Question: My app crashes when I try to perform sent or cancel button actions in 'MFMailComposeViewController'.
here is my code.
I have imported message framework and added delegates in .h file.
'''
NSString *emailTitle = @"Test Email";
NSString *messageBody = @"Welcome Guest";
NSArray *recipentsArray = [[NSArray alloc]initWithObjects:@"xxx@gmail.com", nil];
[[UINavigationBar appearance] setBackgroundImage:nil forBarMetrics:UIBarMetricsDefault];
[[UINavigationBar appearance] setBackgroundColor:nil];
MFMailComposeViewController *mc = [[MFMailComposeViewController alloc] init];
mc.mailComposeDelegate = self;
[mc setSubject:emailTitle];
[mc setMessageBody:messageBody isHTML:NO];
[mc setToRecipients:recipentsArray];
[self presentViewController:mc animated:YES completion:NULL];(void) mailComposeController:(MFMailComposeViewController *)controller
didFinishWithResult:(MFMailComposeResult)result error:(NSError *)error
{
switch (result)
{
case MFMailComposeResultCancelled:
NSLog(@"Mail cancelled");
break;
case MFMailComposeResultSaved:
NSLog(@"Mail saved");
break;
case MFMailComposeResultSent:
NSLog(@"Mail sent");
break;
case MFMailComposeResultFailed:
NSLog(@"Mail sent failure: %@", [error localizedDescription]);
break;
default:
break;
}
// Close the Mail Interface
[self dismissViewControllerAnimated:YES completion:NULL];
}
'''
This is how my mf mail composer looks like :----

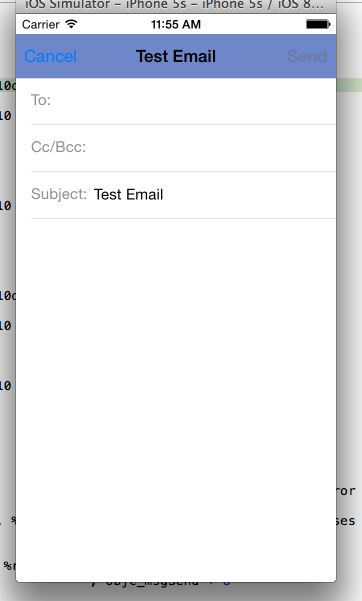
Answer: Just make the 'MFMailComposeViewController *mc' in global.
I mean declare it outside this method. It's crashing because at the end of method Your mc gets deallocated.
'''
@interface Demo()
{
MFMailComposeViewController *mc;
}
@end
'''
'''
-(void)ShareViaEmail {
objMailComposeController = [[MFMailComposeViewController alloc] init];
objMailComposeController.mailComposeDelegate = self;
if ([MFMailComposeViewController canSendMail]) {
[objMailComposeController setSubject:@"Hello"];
[objMailComposeController setMessageBody:@"This is Body of Message" isHTML:NO];
NSData *ImageData = [NSData dataWithContentsOfFile:self.aStrSourceName];
NSString *mimeType;
if ([[self CheckExtensionOfURL:self.aStrSourceName]isEqualToString:@"Image"]) {
mimeType = @"image/png";
}
else if ([[self CheckExtensionOfURL:self.aStrSourceName]isEqualToString:@"PDF"]) {
mimeType = @"application/pdf";
} else if ([[self CheckExtensionOfURL:self.aStrSourceName]isEqualToString:@"Audio"]) {
mimeType = @"audio/mpeg";
} else if ([[self CheckExtensionOfURL:self.aStrSourceName]isEqualToString:@"Video"]) {
mimeType = @"video/mp4";
}
[objMailComposeController addAttachmentData:ImageData mimeType:mimeType fileName:@"attachement"];
}
[self.navigationController presentViewController:objMailComposeController animated:YES completion:Nil];
'''
}
'''
- (void)mailComposeController:(MFMailComposeViewController *)controller didFinishWithResult:(MFMailComposeResult)result error:(NSError *)error {
switch (result) {
case MFMailComposeResultCancelled:
[self ShowAlertView:kMsgMailCancelled];
break;
case MFMailComposeResultFailed:
[self ShowAlertView:kMsgMailFailed];
break;
case MFMailComposeResultSaved:
[self ShowAlertView:kMsgMailSaved];
break;
case MFMailComposeResultSent:
[self ShowAlertView:kMsgSent];
break;
default:
break;
}
// CHECK OUT THIS, THIS MIGHT BE IN YOUR CASE
[self.navigationController dismissViewControllerAnimated:controller completion:nil];
}
'''